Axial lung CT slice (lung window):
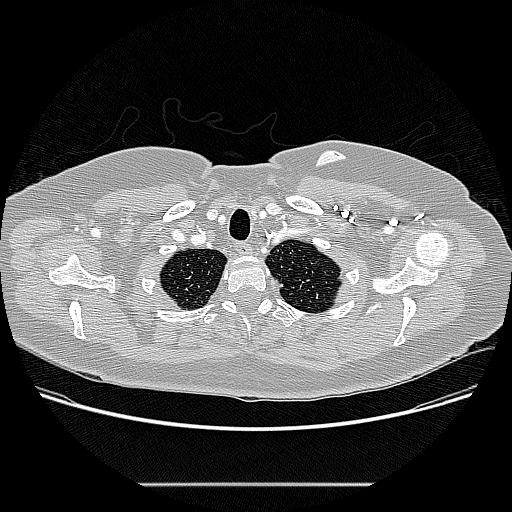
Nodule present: no